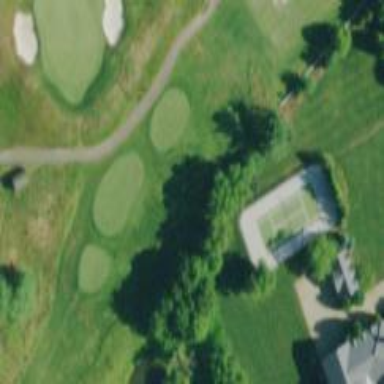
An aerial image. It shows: Grassy area designated as golf fairway.